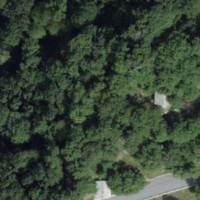
EUNIS habitat code: 41
Species observed at this site:
Aruncus dioicus